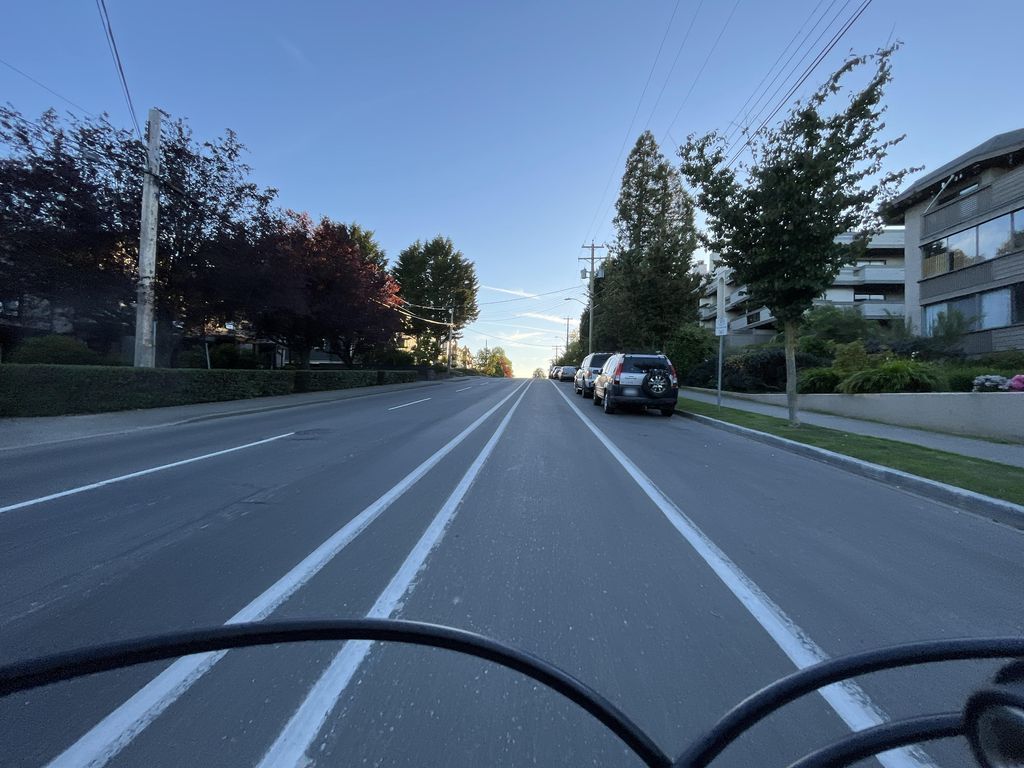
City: victoria